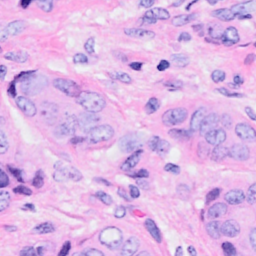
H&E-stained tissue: Breast